Question: Is there any possibility to remove "f e d" levels from the first subplot and "c b a" from the second subplot using 'facet_wrap'? In other words I want to have only "c b a" columns on first subplot and only "f e d" columns on the 2nd.
Example data.frame:
'''
df <- data.frame(x = letters[1:6], gr = c(rep("kk", 3), rep("yy", 3)), v = 10:15)
'''
Plot call:
'''
ggplot(data = df, aes(x = x, y = v)) +
geom_col() +
coord_flip() +
facet_wrap(~gr, nrow = 2)
'''

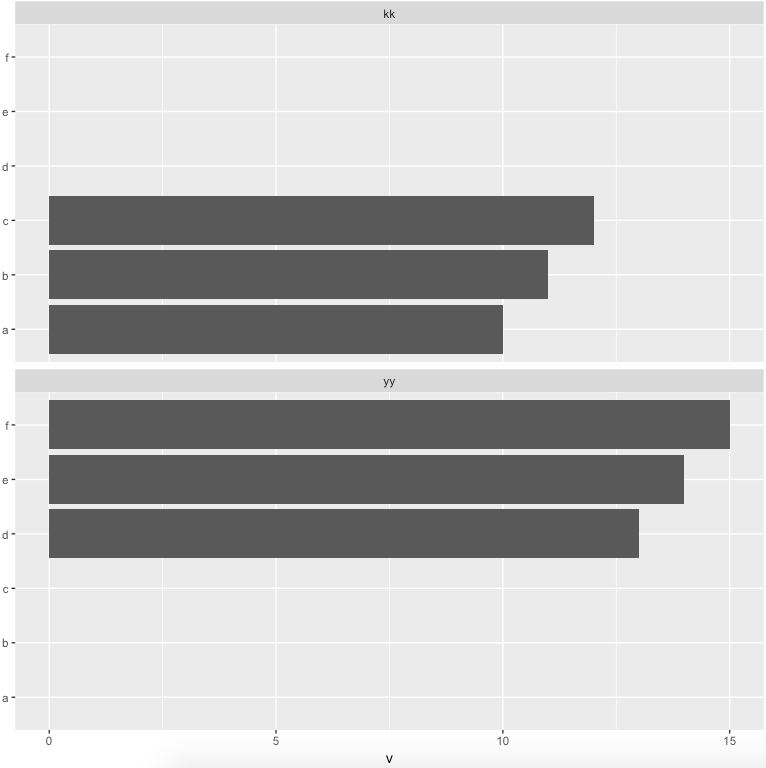
Answer: To avoid a fixed scale for your y-axis, simply add 'scales = "free_y"' to your 'facet_wrap()' command.
'''
ggplot(data = df, aes(x = x, y = v)) +
geom_col() +
coord_flip() +
facet_wrap(~gr, nrow = 2, scales = "free_y")
'''